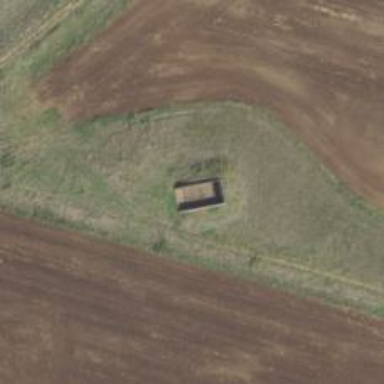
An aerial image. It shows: Military bunker for protection and defense.